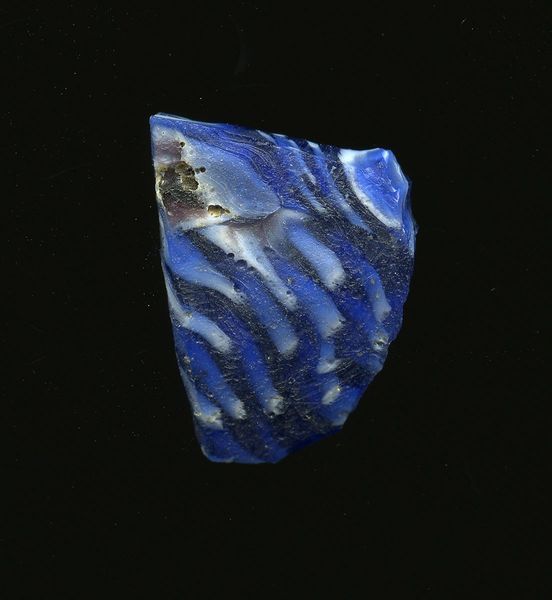
Titel: Fragment eines Gefäßes
Standort: Hamburg
Institution: Museum für Kunst und Gewerbe Hamburg
Schlagwörter: glas, antike, geschnitten, kaiserzeit, gepresst, aufbewahrung, schankgeschirr, gefäß, behälter, frühe kaiserzeit, prinzipat, römische, mittlere, späte